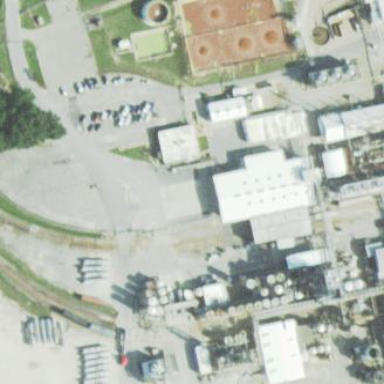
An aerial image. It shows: Industrial area.